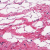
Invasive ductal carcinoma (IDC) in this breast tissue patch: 0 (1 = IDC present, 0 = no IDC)